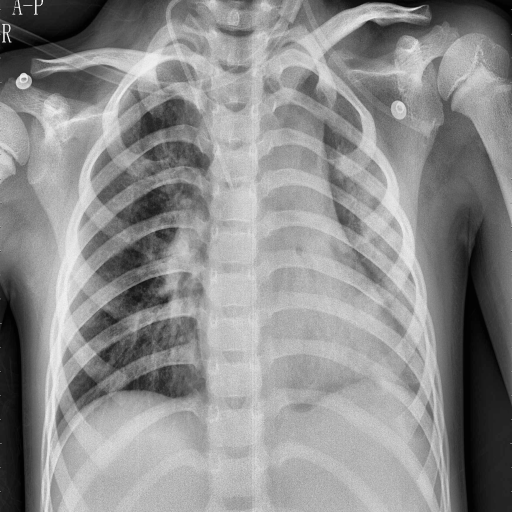
Finding: PNEUMONIA